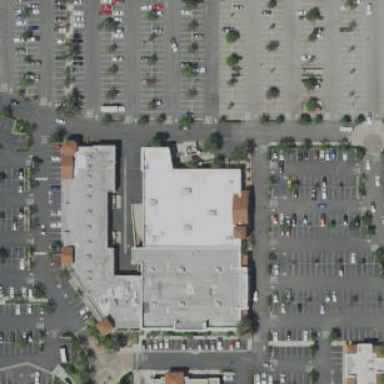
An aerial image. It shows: Retail building.